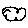
Label: cloud